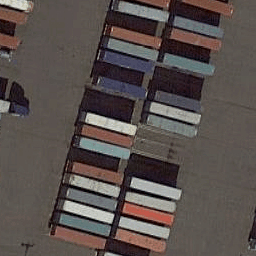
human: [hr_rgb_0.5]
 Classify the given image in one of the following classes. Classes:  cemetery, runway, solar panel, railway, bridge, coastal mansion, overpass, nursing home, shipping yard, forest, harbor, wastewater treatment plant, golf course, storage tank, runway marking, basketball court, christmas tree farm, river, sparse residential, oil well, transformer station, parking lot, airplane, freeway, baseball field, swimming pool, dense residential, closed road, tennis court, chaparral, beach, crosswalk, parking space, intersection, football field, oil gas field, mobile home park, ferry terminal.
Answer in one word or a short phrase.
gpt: shipping yard